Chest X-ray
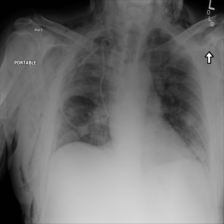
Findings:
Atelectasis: negative
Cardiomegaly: negative
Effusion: negative
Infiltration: negative
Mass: negative
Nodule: negative
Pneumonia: negative
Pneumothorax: negative
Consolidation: negative
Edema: negative
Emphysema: positive
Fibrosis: negative
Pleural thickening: negative
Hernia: negative